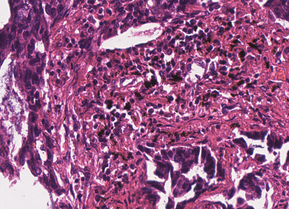
Tumor epithelial tissue: yes
Tumor-associated stroma tissue: yes
Normal tissue: no